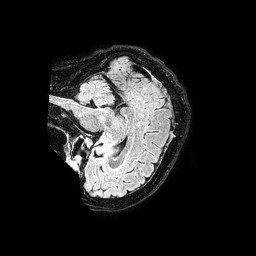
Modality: FLAIR
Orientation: sagittal
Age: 52
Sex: female
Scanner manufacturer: philips
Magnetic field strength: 1.5 T
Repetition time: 4.8 s
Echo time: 0.3 s